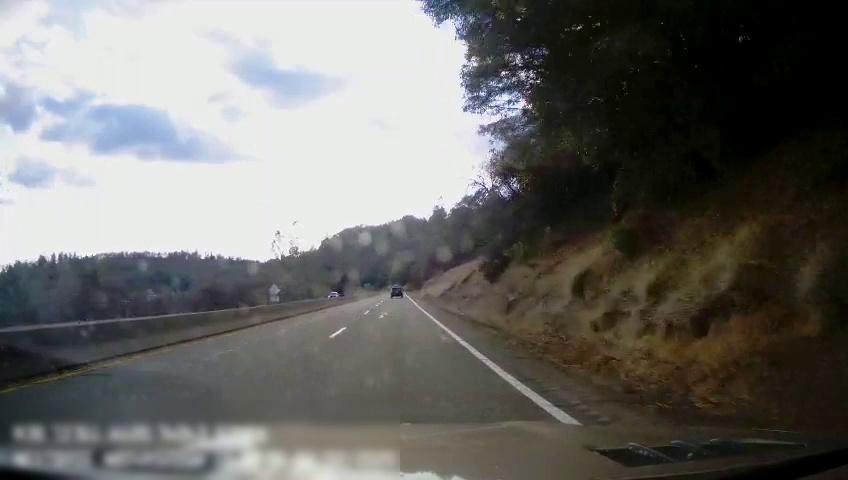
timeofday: Day
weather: Sunny
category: Drivable Space
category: Vehicles | Car
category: Vehicles | SUV
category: Lanes | Alternate Lane
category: Lanes | Current Lane
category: Lanes | Alternate Lane